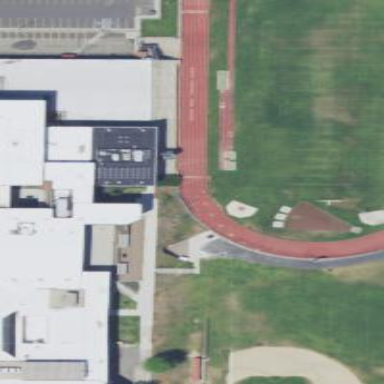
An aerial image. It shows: School.